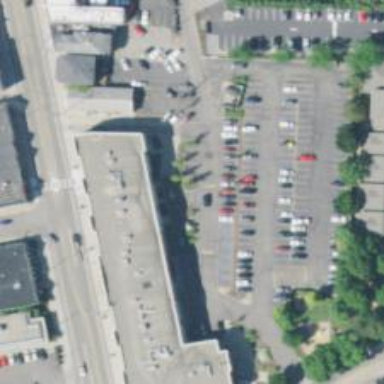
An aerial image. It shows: Retail building.